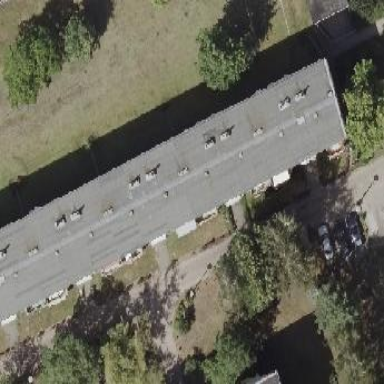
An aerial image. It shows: Flat-roofed apartment building with tar paper roofing material.